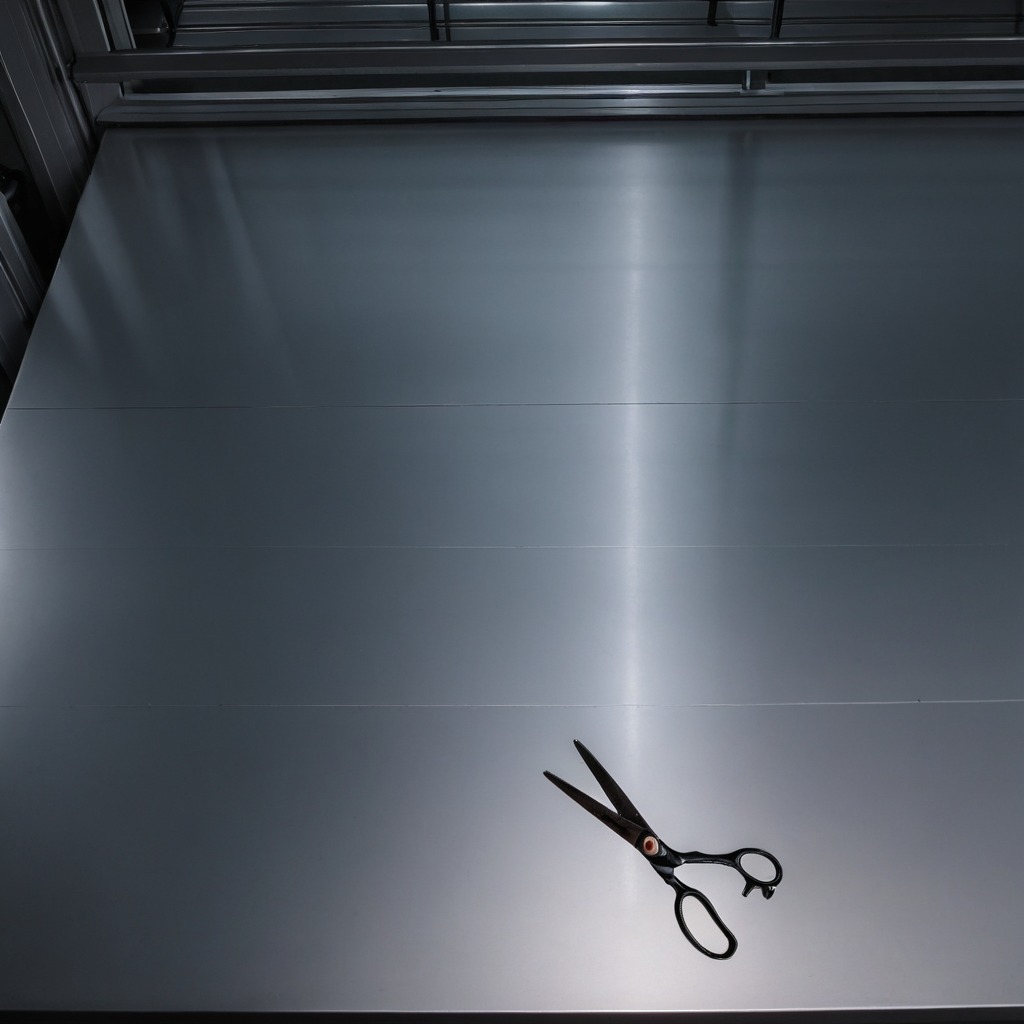
A scissor lies on the tabletop.